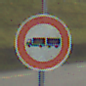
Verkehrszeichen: VerbotLastkraftwagenMitAnhaenger
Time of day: SunriseSunset
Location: Outdoor (Nature)
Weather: PartlyCloudy
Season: NotSpecified
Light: Natural